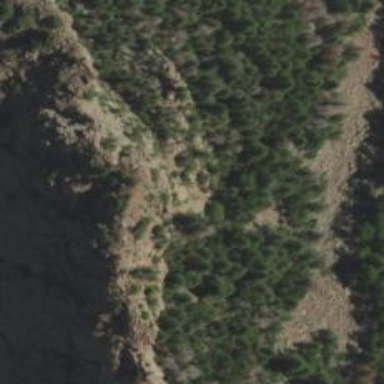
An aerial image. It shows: Cliff in nature.